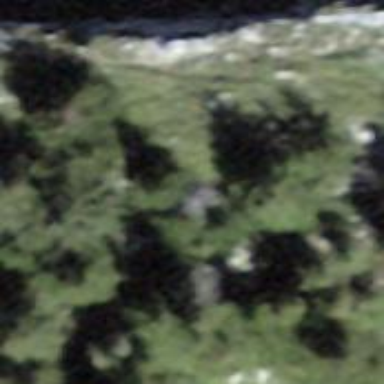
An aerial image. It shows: Cliff in nature.